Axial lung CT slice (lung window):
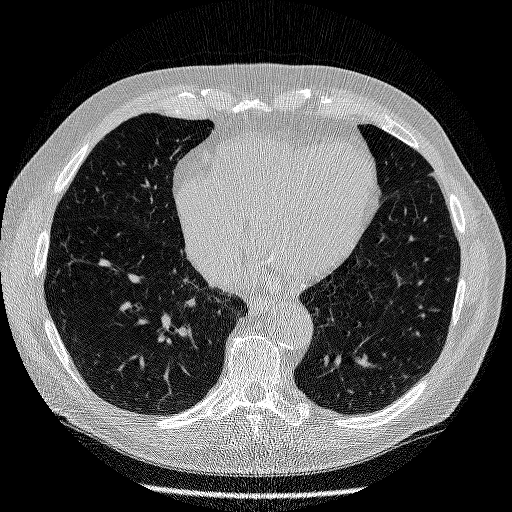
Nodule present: no